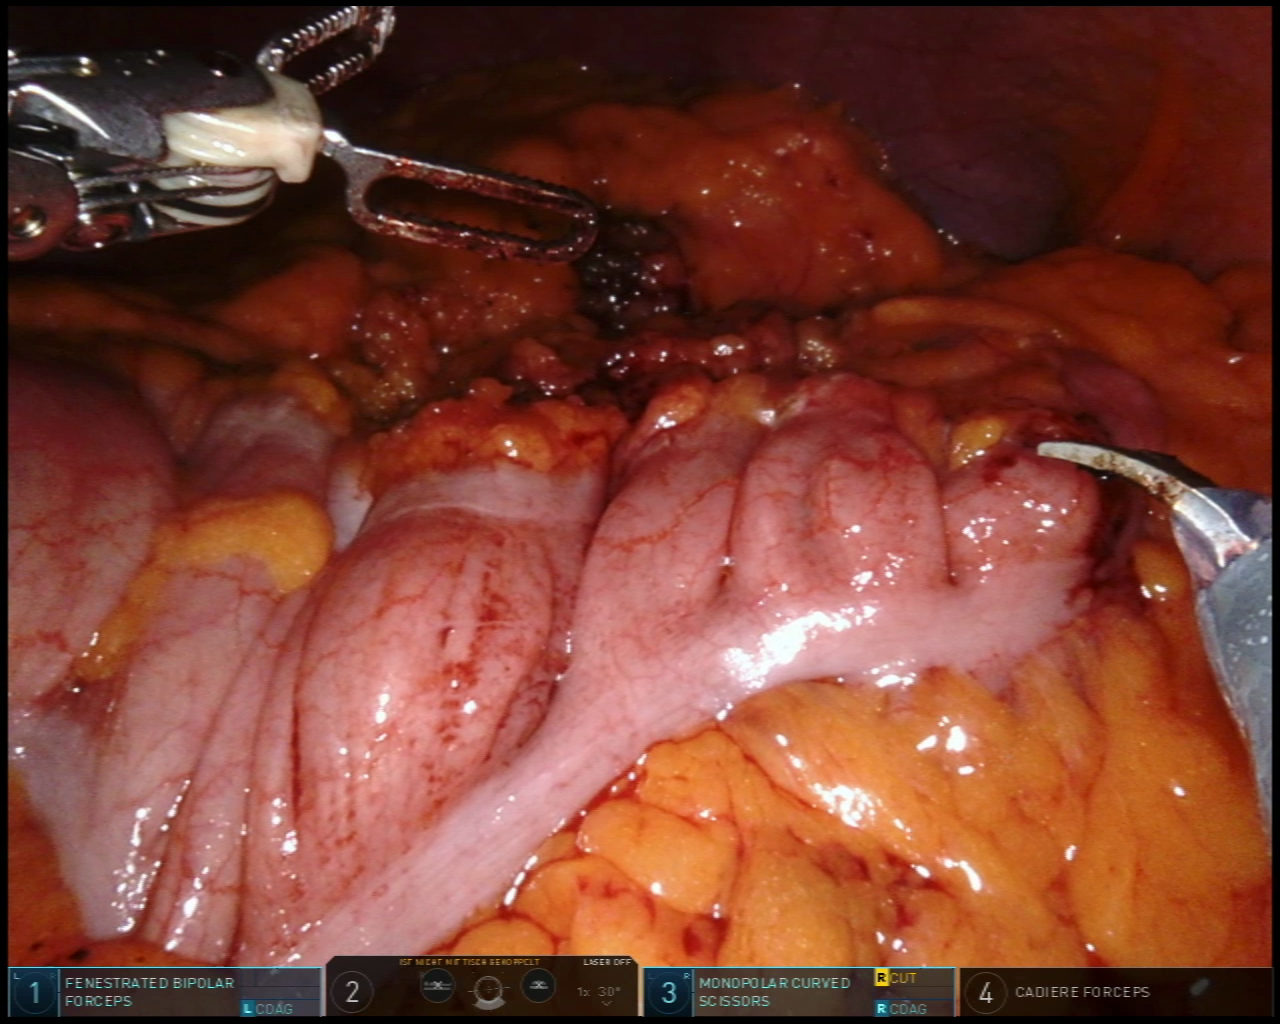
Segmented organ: abdominal_wall
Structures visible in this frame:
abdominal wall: yes
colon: yes
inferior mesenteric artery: no
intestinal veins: no
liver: no
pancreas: no
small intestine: no
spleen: no
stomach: no
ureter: no
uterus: no
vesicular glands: no